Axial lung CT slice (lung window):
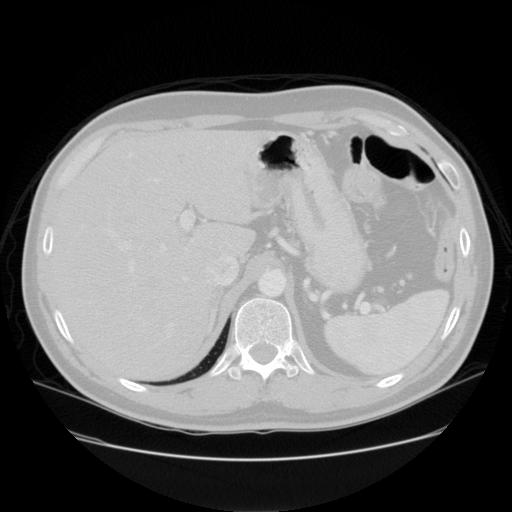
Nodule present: no